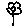
Label: flower